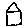
Label: house